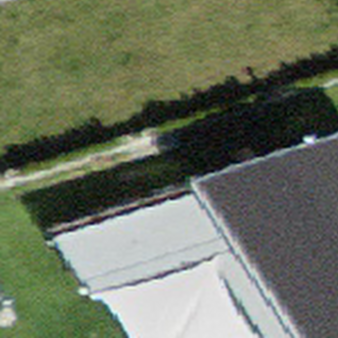
Label: other